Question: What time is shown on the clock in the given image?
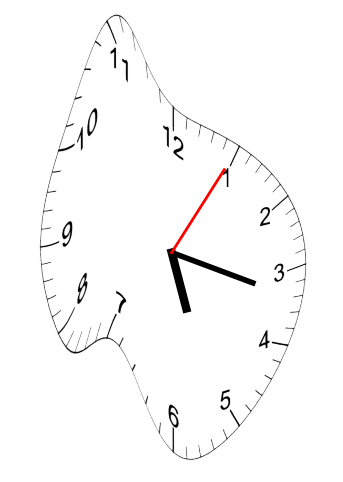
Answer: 05:17:05